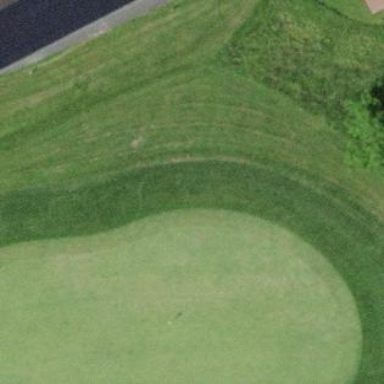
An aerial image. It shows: Golf green.